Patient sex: M
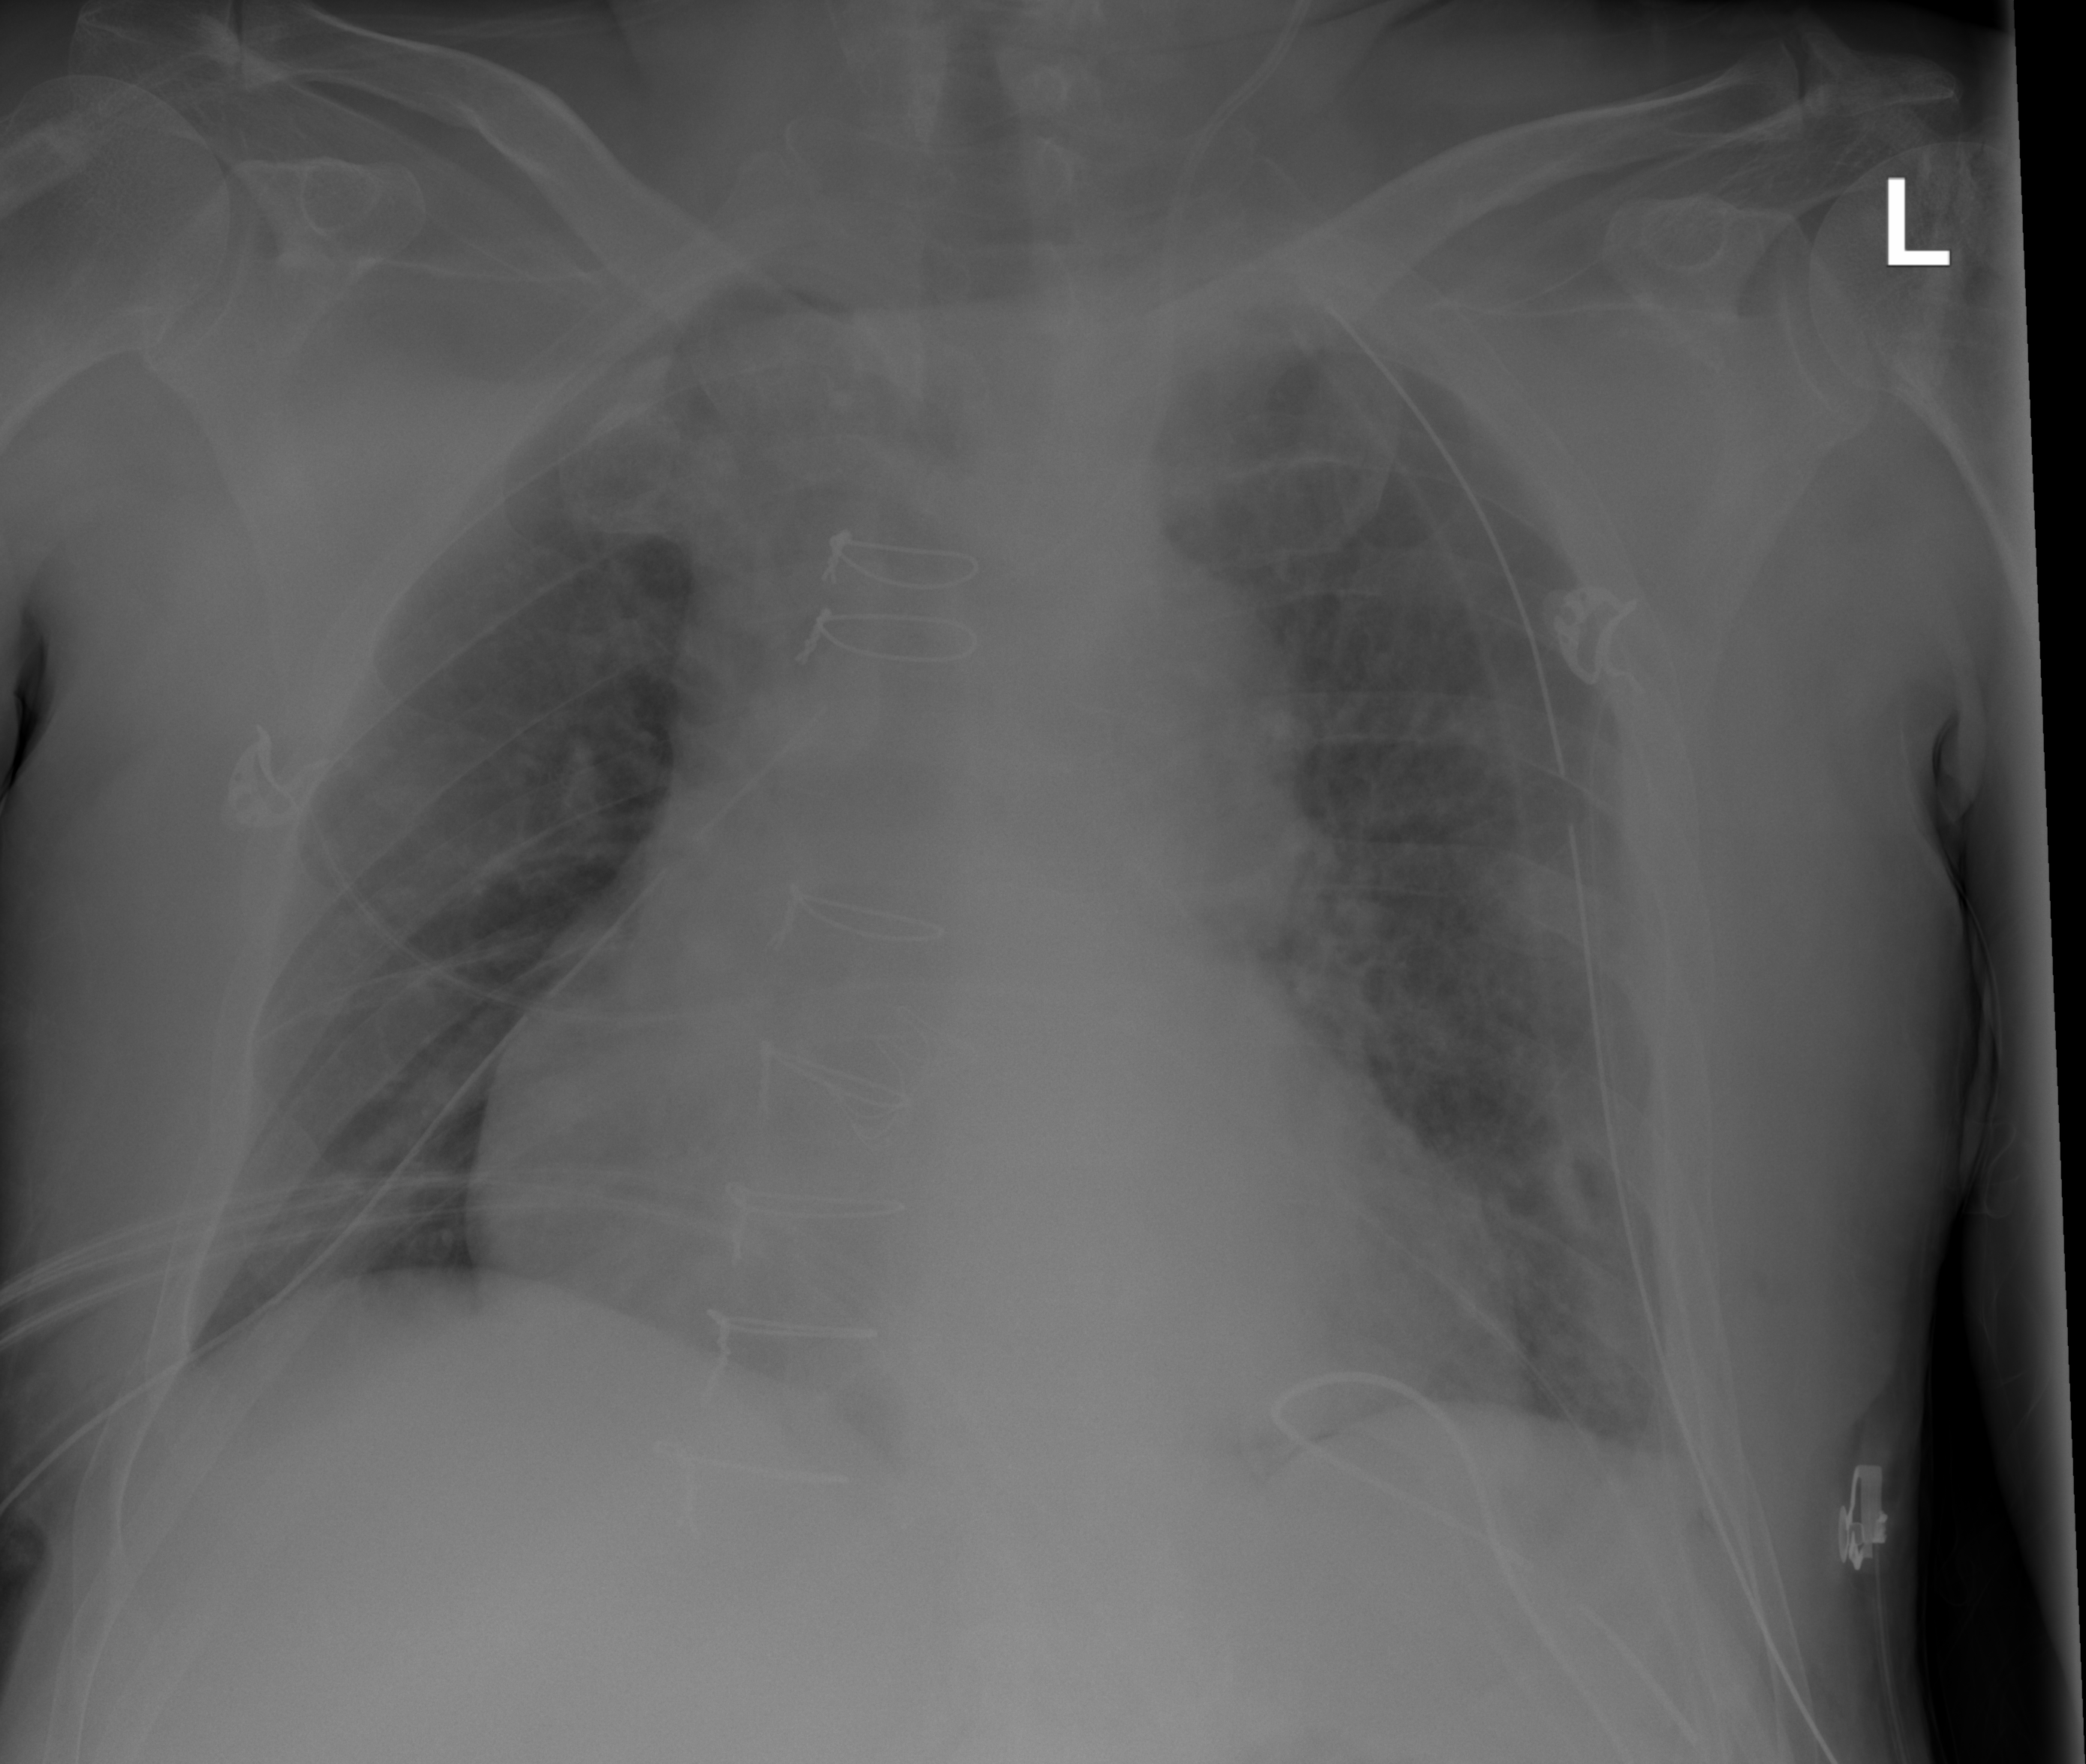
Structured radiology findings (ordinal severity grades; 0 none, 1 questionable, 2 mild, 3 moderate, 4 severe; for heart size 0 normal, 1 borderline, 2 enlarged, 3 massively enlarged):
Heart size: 2
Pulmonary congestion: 2
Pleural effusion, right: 0
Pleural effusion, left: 0
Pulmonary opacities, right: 0
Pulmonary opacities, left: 0
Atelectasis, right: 2
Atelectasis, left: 2